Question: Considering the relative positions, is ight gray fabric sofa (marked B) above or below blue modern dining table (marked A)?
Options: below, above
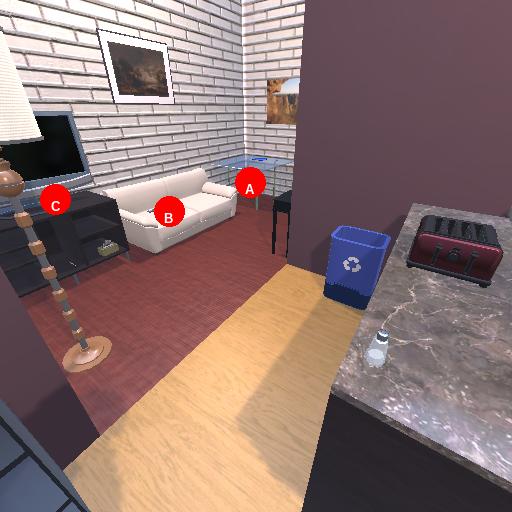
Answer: below